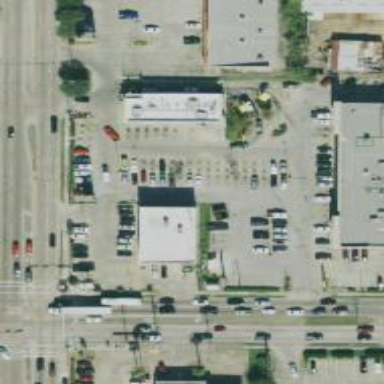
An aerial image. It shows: Parking space.